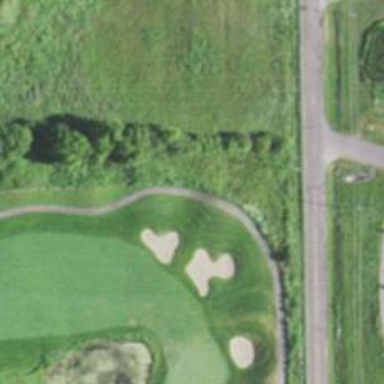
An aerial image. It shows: Service road designated as golf cart path.